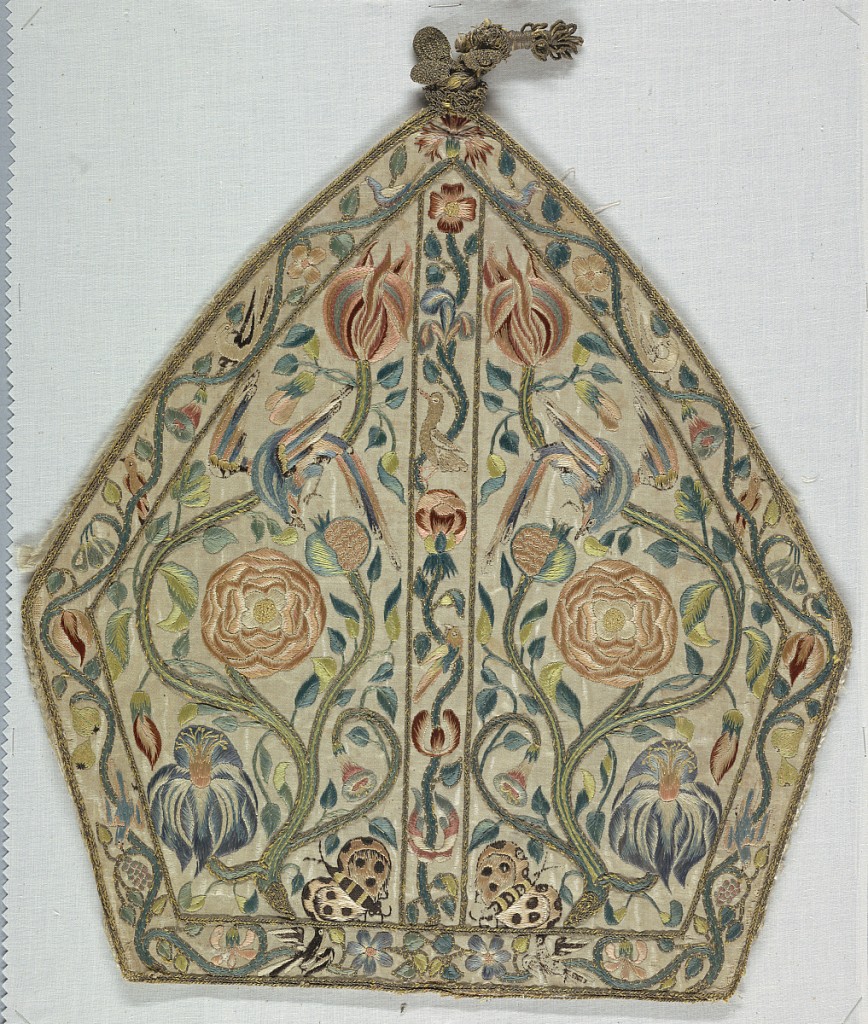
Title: Mitre
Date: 18th century
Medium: silk, metal Technique: satin and knot stitch embroidery on satin weave
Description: Front and back from a mitre; white satin, embroidered in polychrome silks and gold thread. Design, which is same front and back, shows, in left and right spaces, and ascending vine with various flowers, rose, etc. ; in blue, shades of rose, white, light green; long tailed bird perched on upper stem is stooping toward a flower, and is embroidered in blue, pink and with black ends to tail and feathers. Center, as smaller ascending vine, with various birds and border (1-1/4" wide) of similar vine with birds. Design outlined with gold thread. Stitches mostly satin with some knot stitch. Trimmed at pointed top with gold tassels. Sides of mitre are on stiff linen, interlined with linen, and with remains  of white taffeta lining.